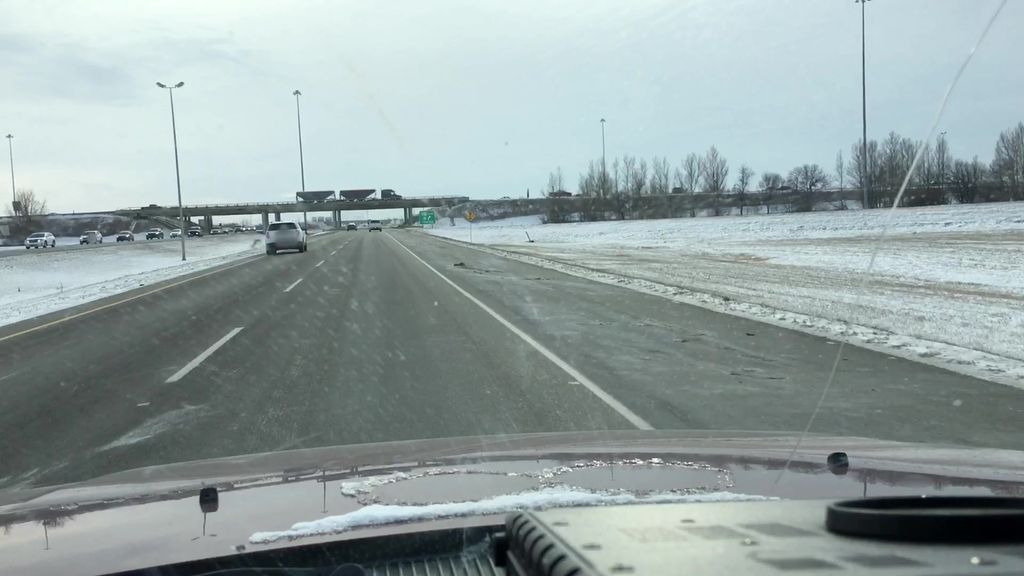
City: saskatoon